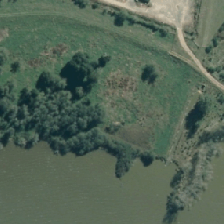
Land cover: herbaceous_freshwater_vege